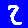
Digit: 2